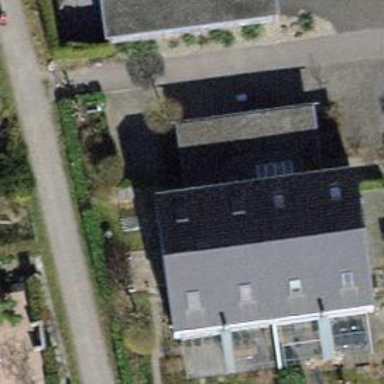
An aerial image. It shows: Building with tile roof.